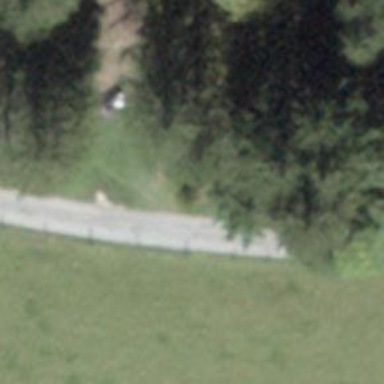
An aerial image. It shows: Bench.